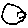
Label: moon